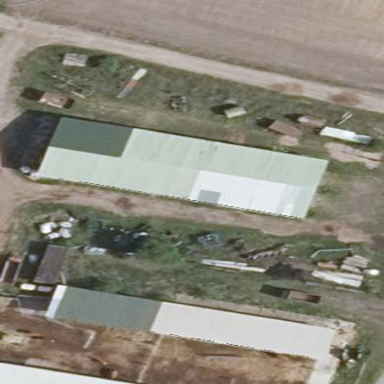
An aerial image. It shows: Gabled farm auxiliary building with the roof oriented along its structure.